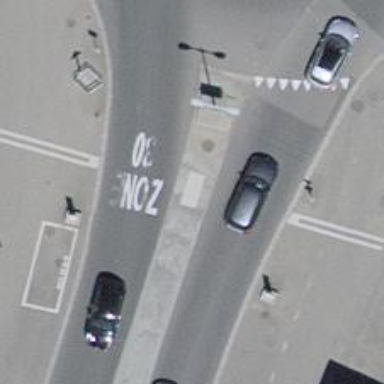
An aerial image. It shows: Unmarked crossing with pedestrian island.